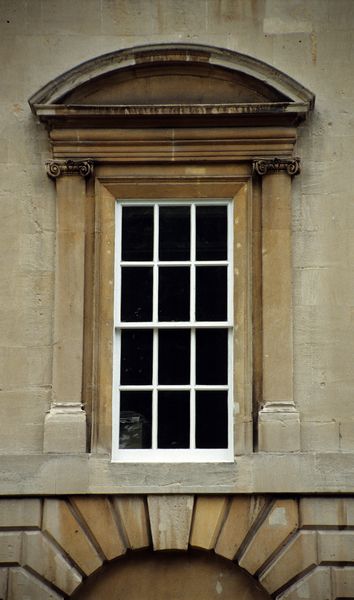
Titel: Westseite, nördliches Doppelhaus, Fenster
Künstler: John d.Ä. Wood
Standort: Bath
Institution: Queens Square
Schlagwörter: dunkel, schatten, weiß, grün, ocker, ausschnitt, braun, fenster, grau, hell, pfeiler, schwarz, säule, säulen, gebäude, haus, schloss, beige, wand, architektur, rahmen, sockel, stein, steine, spiegelung, gitter, england, front, renaissance, rund, rahmung, bogen, fassade, italien, studie, fläche, giebel, mauer, sprossenfenster, ziegel, steinmauer, pilaster, rundbogen, vorsprung, arch, architecture, window, detail, foto, fotografie, photographie, segment, fugen, außen, fensterrahmen, rechteck, sprossen, palast, torbogen, denkmal, mauerwerk, architrav, kapitelle, kapitell, photo, halbkreis, halbrund, segmentbogen, fries, rustika, schlussstein, rauten, sims, gesims, laibung, kehle, quader, risalit, voluten, fensterscheiben, sandstein, gitterfenster, ionisch, portikus, simse, building, baroque, achse, basis, dorisch, postament, schaft, wulst, aufnahme, gebälk, hausfassade, tympanon, ädikula, teilung, ionische ordnung, säulenordnung, ordnung, segmentgiebel, palladio, rustica, pilasterordnung, ädicula, ädikulamotiv, fensterachse, halbsäulen, halbsäule, rustifizierung, fensterverdachung, quaderung, gewände, ionica, piedestal, fenstersturz, schlossfassade, architekturfotografie, sohlbank, renoviert, segementbogen, segementgiebel, segmentbogenfenster, baiss, architav, ädiculamotiv, adnrea palladio, fensterscheibenf, halbogen, palladioanismus, scheitelstein, schencken, fesnterrahmen, fasse, panel